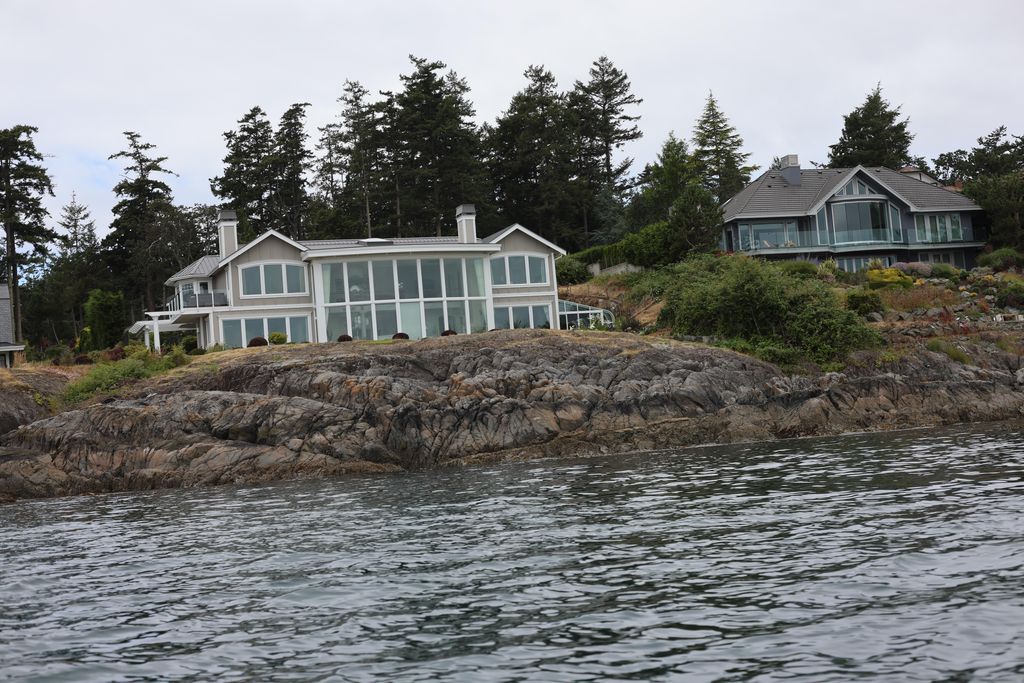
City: victoria